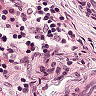
Metastatic tissue present: no